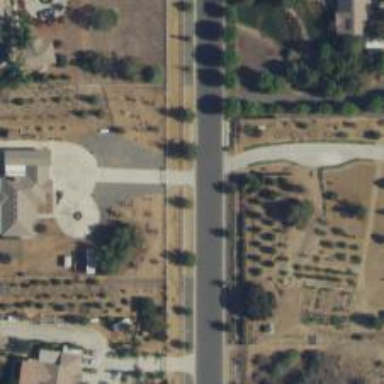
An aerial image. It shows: Driveway.